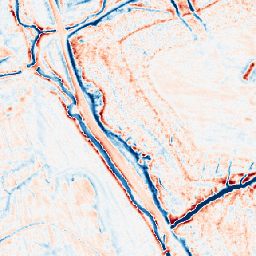
Category: edge_preserving
Decomposition family: anisotropic_diffusion
Decomposition parameters: iterations: 20
kappa: 30
gamma: 0.2
Upsampling method: area
Upsampling parameters: scale: 4
Upsampling scale: 4